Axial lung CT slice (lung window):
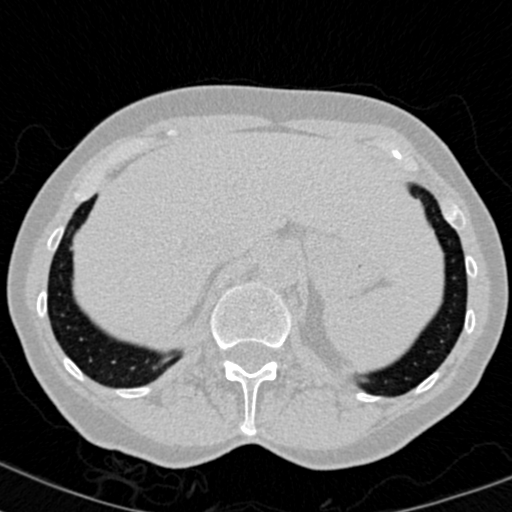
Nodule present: no